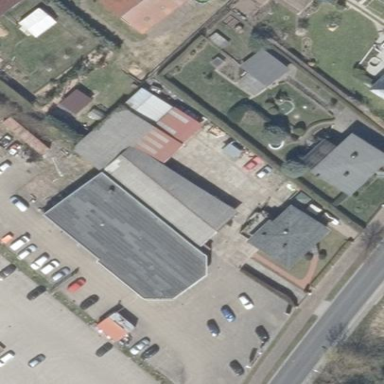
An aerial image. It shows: Building.